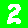
Digit: 2